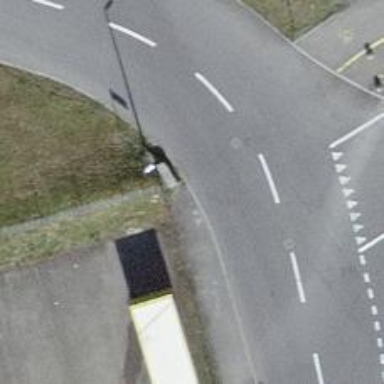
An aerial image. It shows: Kerb barrier.